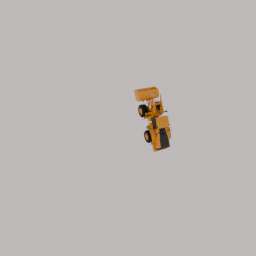
Label: mechanical